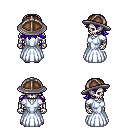
a pixel art fantasy rpg character, male body template, skeleton, underdress, metal pants, blue loose hair, chain helm, brown slippers, four views (front, back, left, right), 2x2 character sprite sheet, small pixel art, hard edges, no anti-aliasing